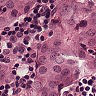
Metastatic tissue present: yes